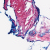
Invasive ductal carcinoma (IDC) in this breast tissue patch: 0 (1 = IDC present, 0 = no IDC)